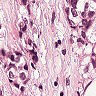
Metastatic tissue present: yes